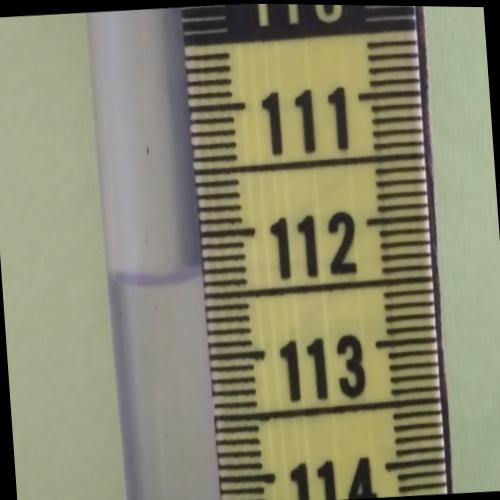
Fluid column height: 112.3 cm